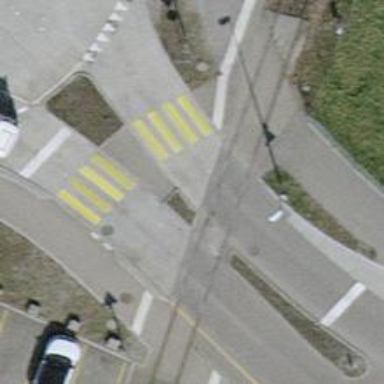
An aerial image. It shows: Railway level crossing.